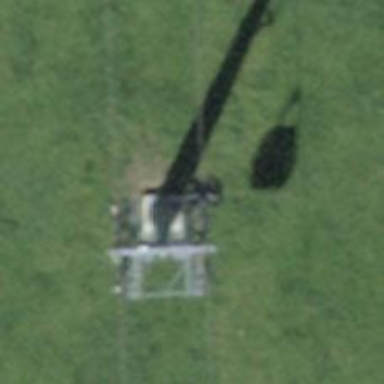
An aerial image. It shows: Pylon used for aerialway.